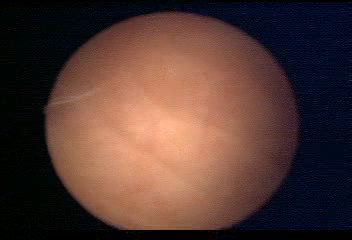
Modality: WLC
Class: Normal mucosa
Bladder cancer association: No